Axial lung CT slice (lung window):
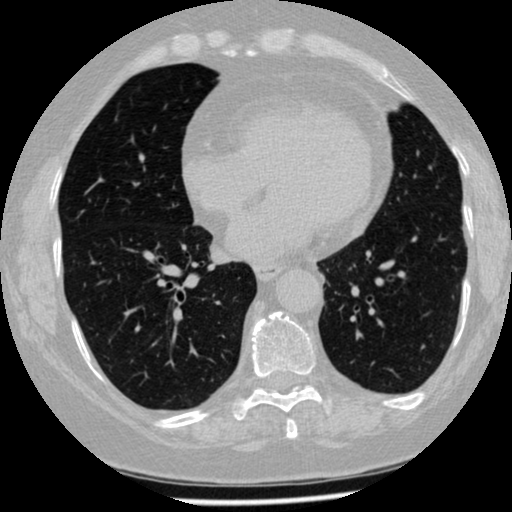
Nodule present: no